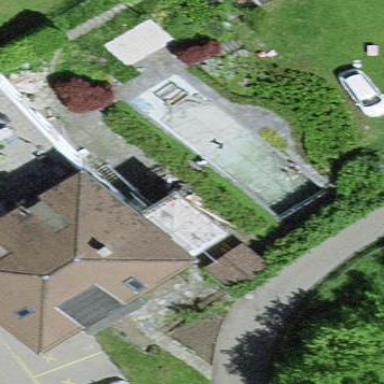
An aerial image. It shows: Swimming pool located in leisure land.